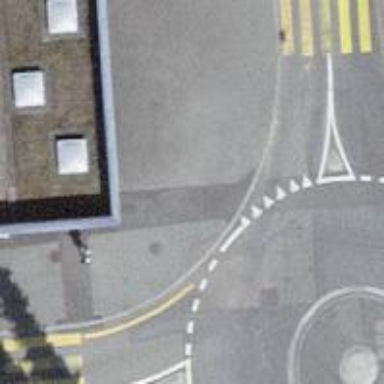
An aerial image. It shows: Sidewalk.